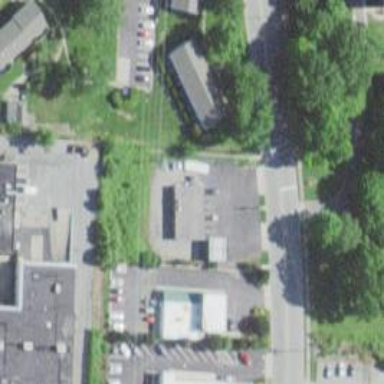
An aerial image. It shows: Convenience shop.